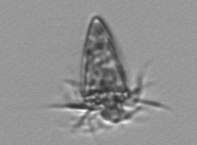
Label: Strombidium_tintinnodes